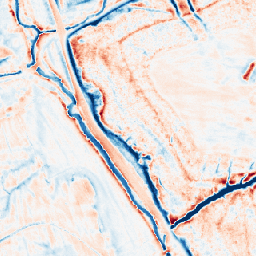
Category: edge_preserving
Decomposition family: anisotropic_diffusion
Decomposition parameters: iterations: 50
kappa: 100
gamma: 0.15
Upsampling method: nearest
Upsampling parameters: scale: 8
Upsampling scale: 8